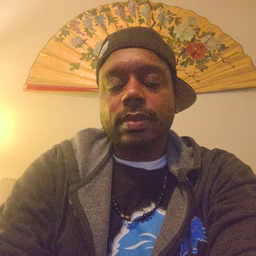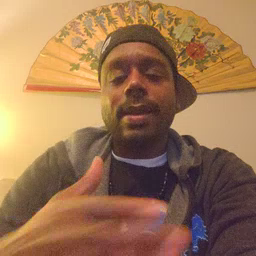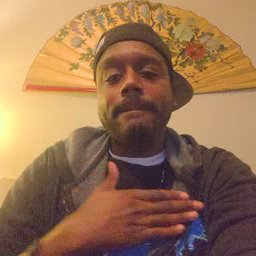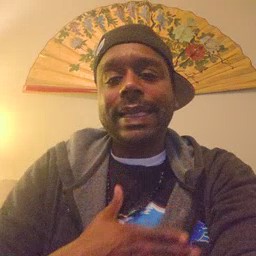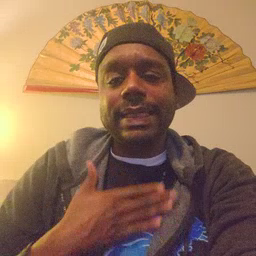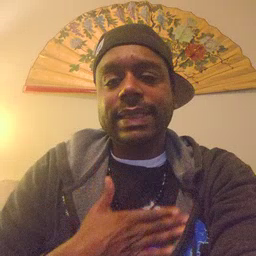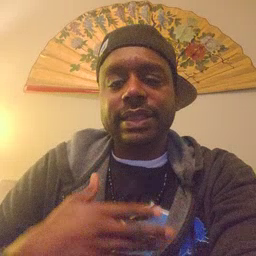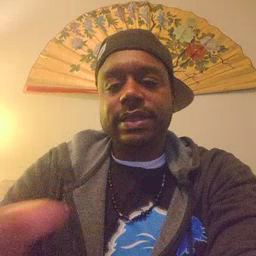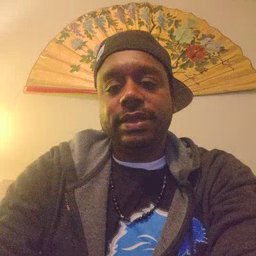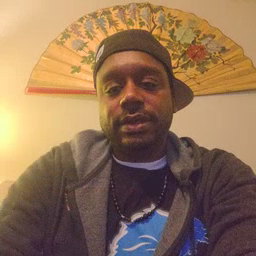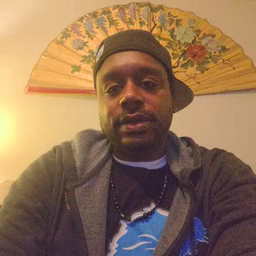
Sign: please